Question: I'm making a small website which uses jqxListBox to display a list of item. Actually, by default, it doesn't auto resize to fit its container.
I get the container's inner height and set to jqxListBox, but I don't know why jqxListBox gets larger than its container.
Here is my code :
'''
var wordSelectionHeight = $("#wordSelectionArea").innerHeight();
$("#lstWords").jqxListBox({ height:wordSelectionHeight});
'''
->wordSelectionArea is a div, whose size is 500px (this size is not fixed).
->lstWords is jqxListBox.
And I get this result:

Scrollbars still appears.
Can anyone help me please ?
Thank you.
P/s: If anyone needs to see my code, here it is :
'''
<html>
<head>
<link rel="stylesheet" type="text/css" href="css/general.css">
<link rel="stylesheet" type="text/css" href="css/special_box.css">
<link rel="stylesheet" type="text/css" href="lib/jqwidgets/styles/jqx.base.css">
<script type="text/javascript" src="lib/jquery-1.8.3.min.js"></script>
<script type="text/javascript" src="lib/jqwidgets/jqxcore.js"></script>
<script type="text/javascript" src="lib/jqwidgets/jqxbuttons.js"></script>
<script type="text/javascript" src="lib/jqwidgets/jqxscrollbar.js"></script>
<script type="text/javascript" src="lib/jqwidgets/jqxlistbox.js"></script>
</head>
<body id="htmlBody">
<div style="overflow:hidden;">
<table id="mainTable" class="main_container" border="1">
<tr>
<th width="100%" height="32px" colspan="2" align="center" valign="middle" bgcolor="#F0F0F0" scope="col">Smart Dict</th>
</tr>
<tr height="100%">
<td id="wordsArea" align="left" valign="top" style="margin:0px; padding:0px; width:15%; height:100%;">
<div id="wordInputArea" style="margin:0px; padding:0px;">
<input type="text" style="width:100%"/>
</div>
<div id="wordSelectionArea" style="height:100%; overflow:hidden;">
<div id="lstWords">
</div>
</div>
<!-- <select id="lstWords" size="5" style="padding:0px; width:100%; margin:0px; overflow:hidden;">
<option value="volvo">Volvo</option>
<option value="saab">Saab</option>
<option value="mercedes">Mercedes</option>
<option value="audi">Audi</option>
</select>
-->
</td>
<td width="80%" height="100%" colspan="2" align="left" valign="top" style="margin:0px; padding:0px; overflow:hidden;">
<div style="height:100%;">
<div id="divSelectedWordTitle" style="height:50px; background-color:black; color:white; line-height:50px; padding-left:25px; font-size:25px; font-weight:bold; margin-bottom:20px;">Hello World</div>
<div id="divGeneralInfomation" style="background-color:white;">
<div id="divMeaningSectionHeader" style="display: table-cell; height:32px; line-height:32px; vertical-align:middle;">
<img src="resource/icon/arrow.png"></img>
<label style="padding-top:3px; vertical-align:top;">Meaning</label>
</div>
<div id="divMeaningSectionBody" style="height:auto;">This word has no meaning</div>
</div>
</div>
</td>
</tr>
</table>
</div>
</body>
<script>
// Constants
const siteWidth = 1024;
const siteHeight = 768;
/*>>>>>>>>>>>>>>>>>>>>>>>>>>>>>>>>>>>> EVENT <<<<<<<<<<<<<<<<<<<<<<<<<<<<<<<<<<<<*/
/*
This event is fired when document has been loaded successfully.
*/
$(document).ready(function(){
// Generate a random background.
generateBackground();
var wordsList = [];
for (var i = 0; i < 100; i++){
wordsList.push("1");
}
updateListBoxSource("#lstWords", wordsList);
resizeChildrenElements();
});
function resizeChildrenElements(){
// Resize the main table by new window.
resizeMainTable();
// Resize the words area.
resizeWordsArea();
}
/*
This event is fired when window is being resized.
*/
$(window).resize(function(){
/*
var sizeInfo = "";
sizeInfo += "Width = ";
sizeInfo += $(window).width();
sizeInfo += " ";
sizeInfo += "Height = ";
sizeInfo += $(window).height();
console.log(sizeInfo);
*/
resizeChildrenElements();
});
/*>>>>>>>>>>>>>>>>>>>>>>>>>>>>>>>>>>>> FUNCTION <<<<<<<<<<<<<<<<<<<<<<<<<<<<<<<<<<<<*/
/*
Resize words area to make it fit to parent background.
*/
function resizeWordsArea(){
var wordSelectionHeight = $("#wordSelectionArea").innerHeight();
$("#lstWords").jqxListBox({ height:wordSelectionHeight});
}
/*
Generate random background each time page is loaded.
*/
function generateBackground(){
// List of background.
var backgroundImages = [];
backgroundImages.push("resource/background/1.png");
backgroundImages.push("resource/background/2.jpg");
backgroundImages.push("resource/background/3.gif");
backgroundImages.push("resource/background/4.gif");
// Generate random background from list.
var generatedBackgroundIndex = generateRandomNumber(backgroundImages.length);
$("#htmlBody").attr("background", backgroundImages[generatedBackgroundIndex]);
}
/*
Generate random number from 0 to a maximum value.
*/
function generateRandomNumber(maximumValue){
var randomNumber = Math.floor(Math.random()*maximumValue);
return randomNumber;
}
/*
Resize the main table to make it fit browser window.
*/
function resizeMainTable(){
var windowHeight = $(window).innerHeight();
var windowWidth = $(window).width();
$("#mainTable").width(windowWidth);
$("#mainTable").height(windowHeight);
}
/*
Update jqxListBox item source.
*/
function updateListBoxSource(elementId, itemSource){
try
{
$(elementId).jqxListBox({ source: itemSource,
theme:"office"});
}
catch (exceptionInfo){}
}
</script>
'''
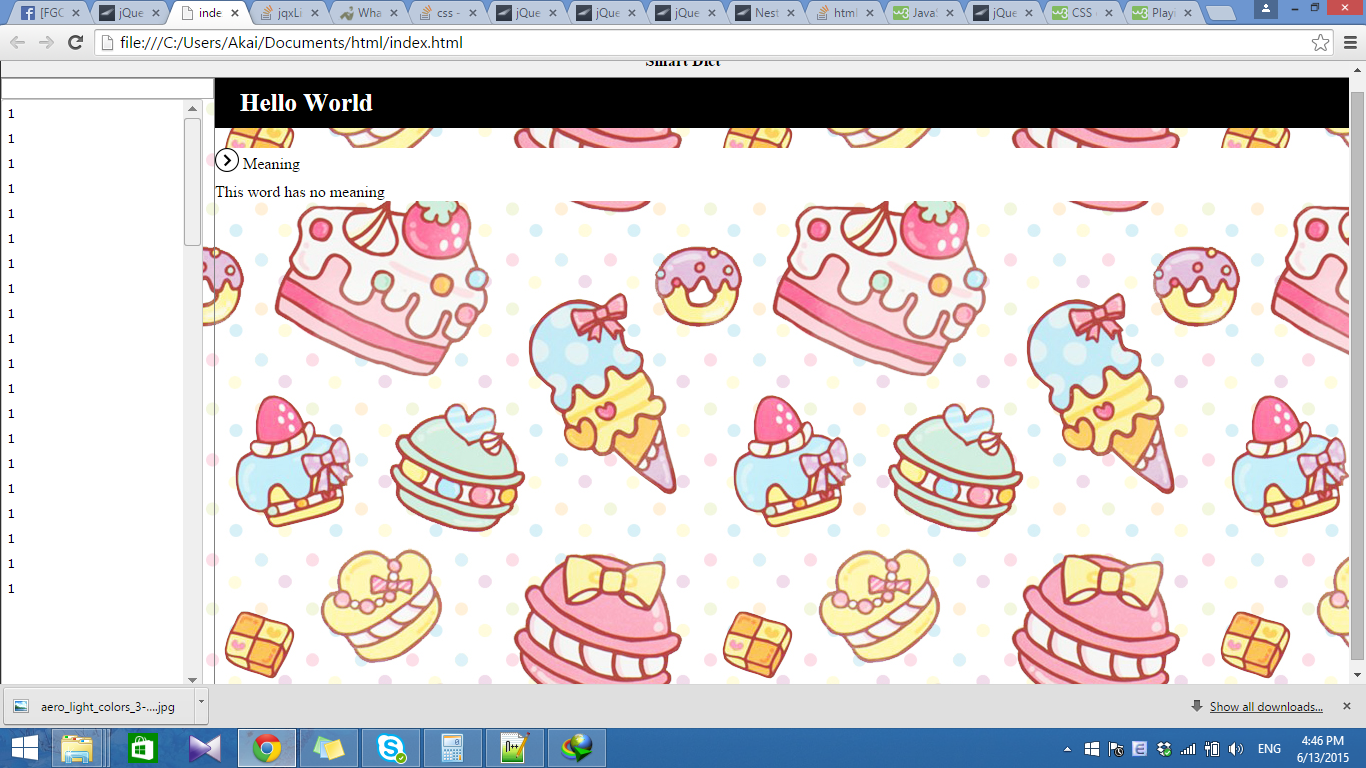
Answer: After a little time, I realized I could set width and height of jqxListBox to percentage format.
'''
$(elementId).jqxListBox({ source: itemSource,
width:"100%",
height:"100%"});
'''
My problem was solved.
Hope it help some people :)